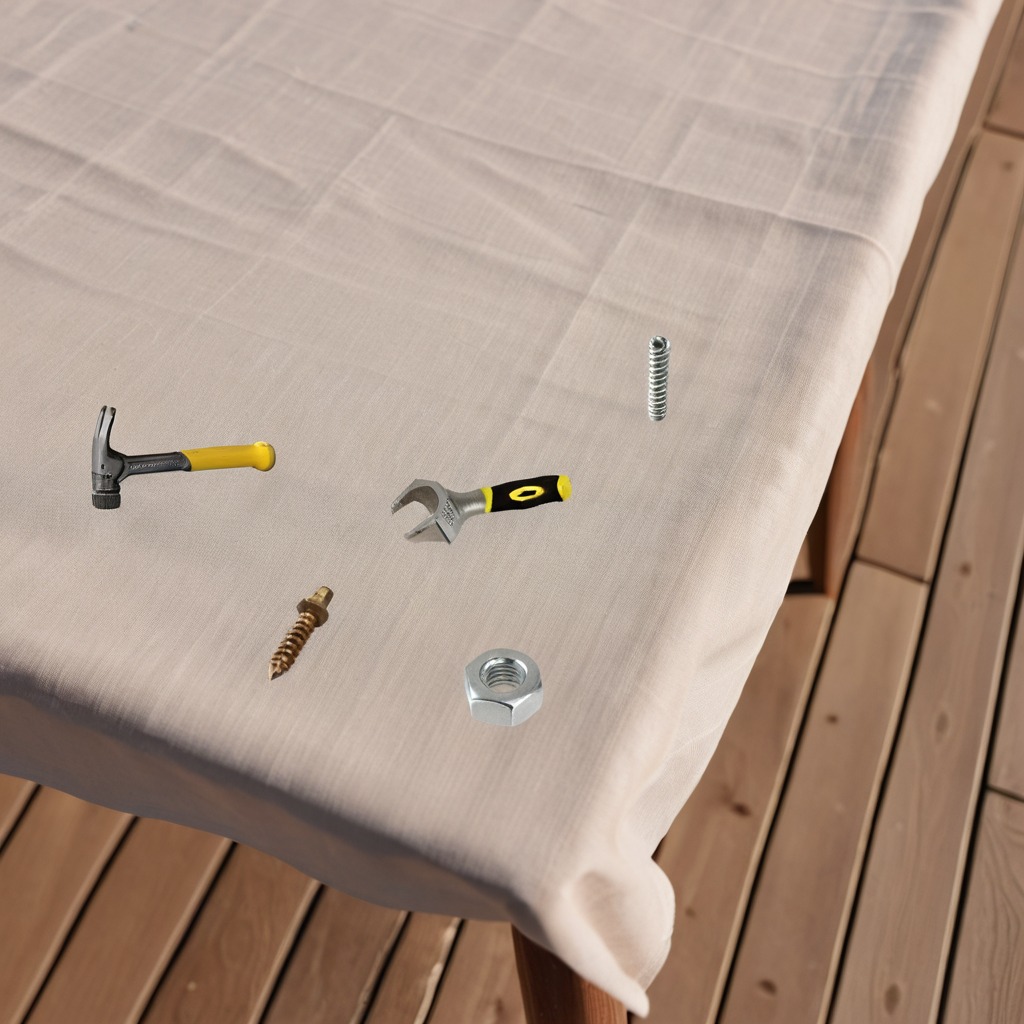
A metal machine screw, a hammer, a coiled metal spring, a metal nut, and a wrench are lying on the wooden table.